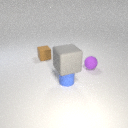
small blue rubber cylinder to the right of small brown rubber cube